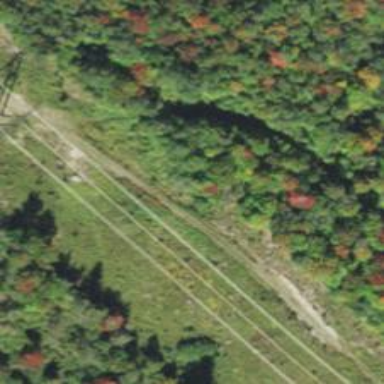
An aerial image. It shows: Track with grade3 tracktype.